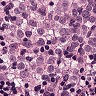
Metastatic tissue present: yes